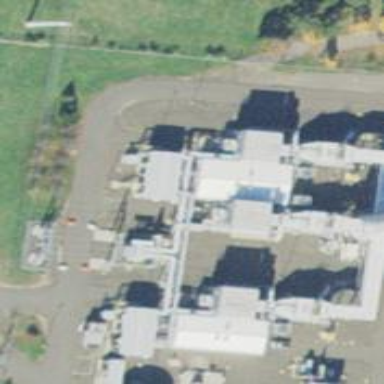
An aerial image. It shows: Gas turbine power generator.